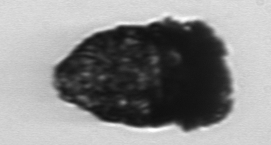
Label: Stenosemella_pacifica